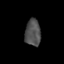
Tissue: skin
Cell type: Epithelial cells
Senescence score: 0.6814
Nuclear area (px): 409
Mean DAPI intensity: 79.702